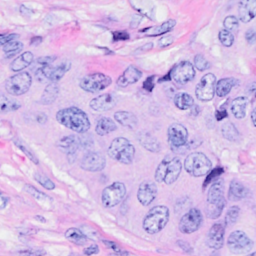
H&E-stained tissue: Breast